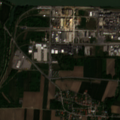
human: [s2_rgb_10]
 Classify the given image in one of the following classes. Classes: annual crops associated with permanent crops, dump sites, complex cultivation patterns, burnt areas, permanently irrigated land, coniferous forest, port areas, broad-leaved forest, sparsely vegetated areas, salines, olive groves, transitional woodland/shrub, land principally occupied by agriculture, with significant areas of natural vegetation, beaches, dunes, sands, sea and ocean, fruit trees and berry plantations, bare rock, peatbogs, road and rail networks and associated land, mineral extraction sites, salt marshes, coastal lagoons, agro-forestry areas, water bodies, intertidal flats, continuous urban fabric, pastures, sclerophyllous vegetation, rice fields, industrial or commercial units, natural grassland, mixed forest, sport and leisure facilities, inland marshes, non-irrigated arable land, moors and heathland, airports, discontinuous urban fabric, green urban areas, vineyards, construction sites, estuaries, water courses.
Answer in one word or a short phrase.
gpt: discontinuous urban fabric, industrial or commercial units, non-irrigated arable land, land principally occupied by agriculture, with significant areas of natural vegetation, water courses